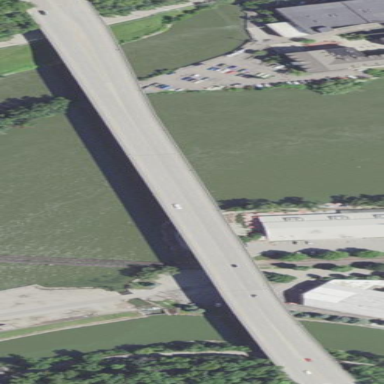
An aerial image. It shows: Man-made bridge.